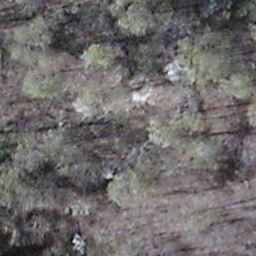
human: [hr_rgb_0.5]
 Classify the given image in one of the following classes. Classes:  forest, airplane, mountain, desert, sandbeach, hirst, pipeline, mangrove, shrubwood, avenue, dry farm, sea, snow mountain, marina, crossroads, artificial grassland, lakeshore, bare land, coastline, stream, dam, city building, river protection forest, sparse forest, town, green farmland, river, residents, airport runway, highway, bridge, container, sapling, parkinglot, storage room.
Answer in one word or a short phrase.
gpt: shrubwood